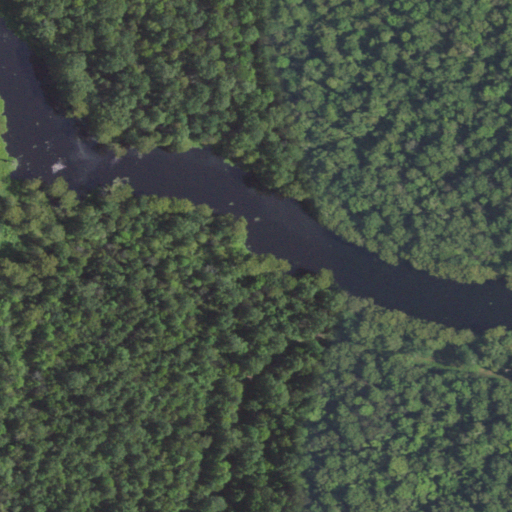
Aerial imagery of valley in Louisiana named Grande Coulée containing woody wetlands, herbaceous wetlands, and open water